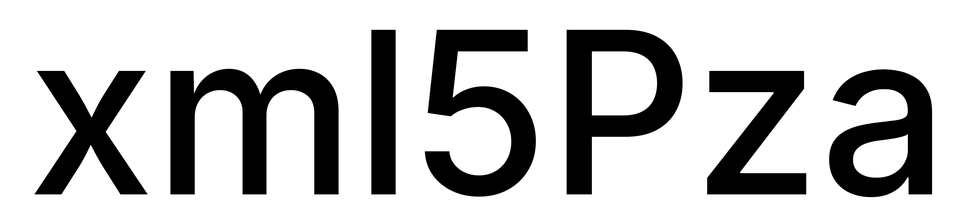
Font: Inter_Medium